Current action and preconditions to check: trajectory_clear

Your task: For each precondition in the list above, predict whether it will hold at this action.

Consider the current scene as observed from the mobile robot's camera, and analyze the predicted future states of all dynamic agents (e.g., people, animals, vehicles, or any moving entities) within the NEXT SECOND.

IMPORTANT: Only answer "very likely" if you are absolutely certain—based on strong, clear evidence—that a dynamic agent will violate the precondition in the predicted future state. Do NOT answer "very likely" for unlikely, ambiguous, or low-probability risks.

Ask yourself for each precondition: Is there a high probability, with clear and convincing evidence, that the predicted future states of any dynamic agent will interfere with the predicted future state of the currently executing action within the NEXT SECOND, causing that precondition to fail?

Assess the risk level based on these predictions. Use "likely" or "very likely" if motions create a clear risk of interference.

Use "neutral" or "improbable" if agents are nearby but their predicted paths are clearly diverging or non-conflicting.

Failure Risk Categories: "very improbable", "improbable", "neutral", "likely", "very likely"

Answer Format: Output ONLY the probability_of_failure value from these categories: "very improbable", "improbable", "neutral", "likely", "very likely"

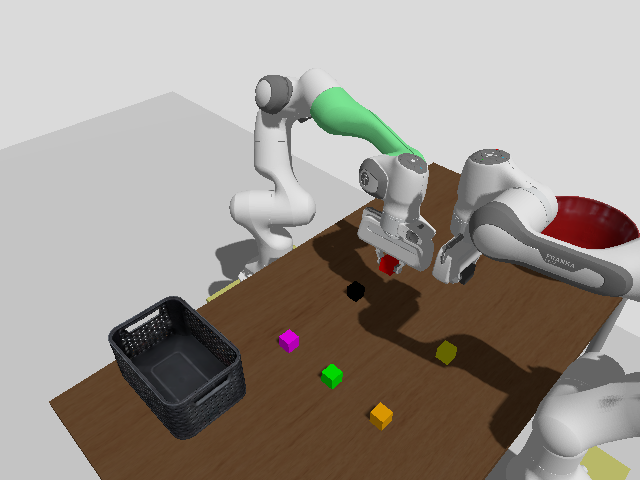

Answer: neutral